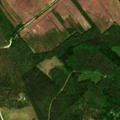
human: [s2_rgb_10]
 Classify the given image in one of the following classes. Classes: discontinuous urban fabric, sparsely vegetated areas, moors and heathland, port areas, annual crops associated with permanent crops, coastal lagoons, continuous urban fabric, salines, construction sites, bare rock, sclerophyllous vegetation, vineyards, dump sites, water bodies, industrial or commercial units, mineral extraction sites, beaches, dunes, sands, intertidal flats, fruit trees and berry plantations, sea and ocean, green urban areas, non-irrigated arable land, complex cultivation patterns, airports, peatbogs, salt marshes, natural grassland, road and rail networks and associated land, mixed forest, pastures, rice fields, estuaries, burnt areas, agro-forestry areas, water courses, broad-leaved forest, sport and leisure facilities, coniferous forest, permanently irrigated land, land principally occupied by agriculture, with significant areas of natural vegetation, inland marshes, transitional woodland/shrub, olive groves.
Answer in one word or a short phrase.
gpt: coniferous forest, mixed forest, transitional woodland/shrub